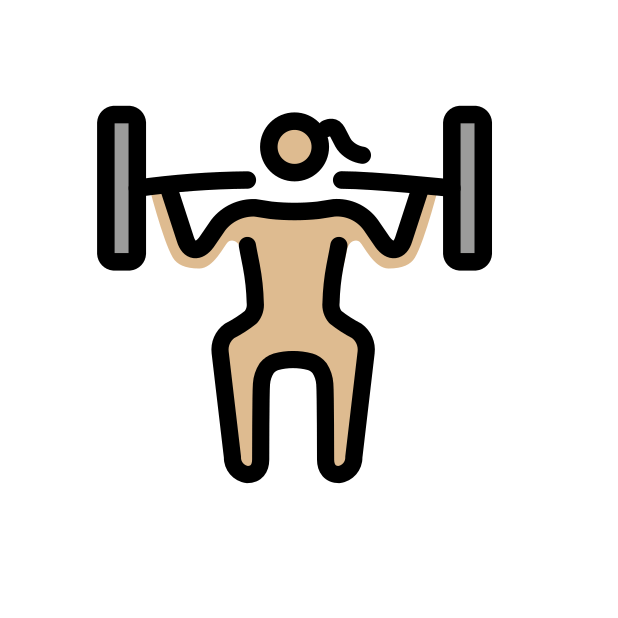
woman lifting weights: medium-light skin tone